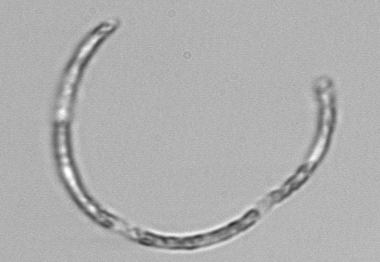
Label: Guinardia_striata